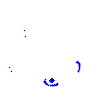
Particle: electron